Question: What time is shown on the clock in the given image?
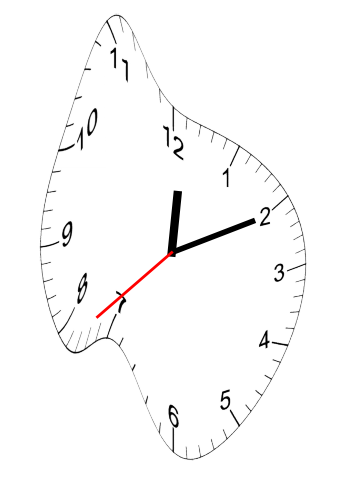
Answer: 12:10:38